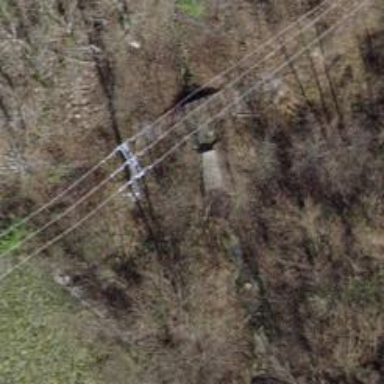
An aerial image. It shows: Minor power line with three cables.